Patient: sex M, age 74
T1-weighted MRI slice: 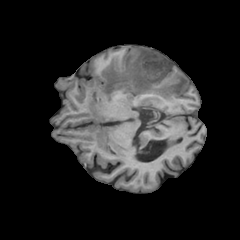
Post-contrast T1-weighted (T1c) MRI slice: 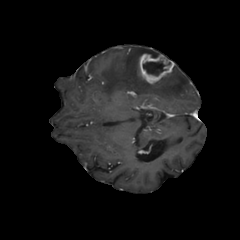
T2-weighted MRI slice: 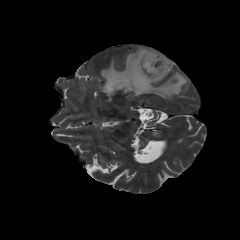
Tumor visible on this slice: yes
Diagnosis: Glioblastoma, IDH-wildtype
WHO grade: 4